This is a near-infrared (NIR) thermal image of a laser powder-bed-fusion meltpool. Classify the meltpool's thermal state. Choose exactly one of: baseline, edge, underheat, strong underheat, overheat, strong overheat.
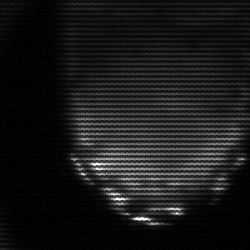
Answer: edge